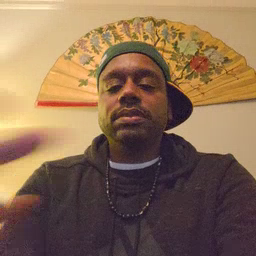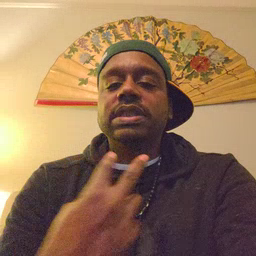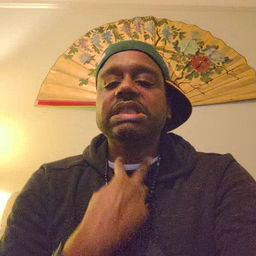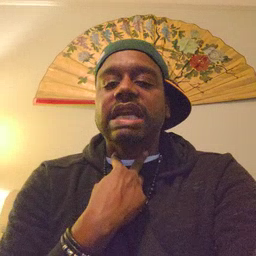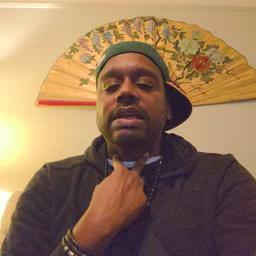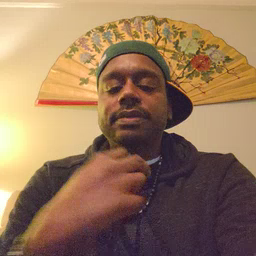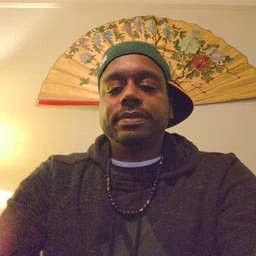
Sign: stuck